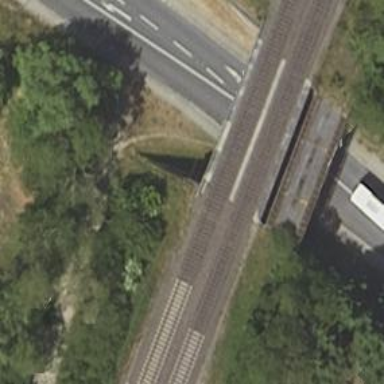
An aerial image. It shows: Bridge over electrified railway with contact lines.